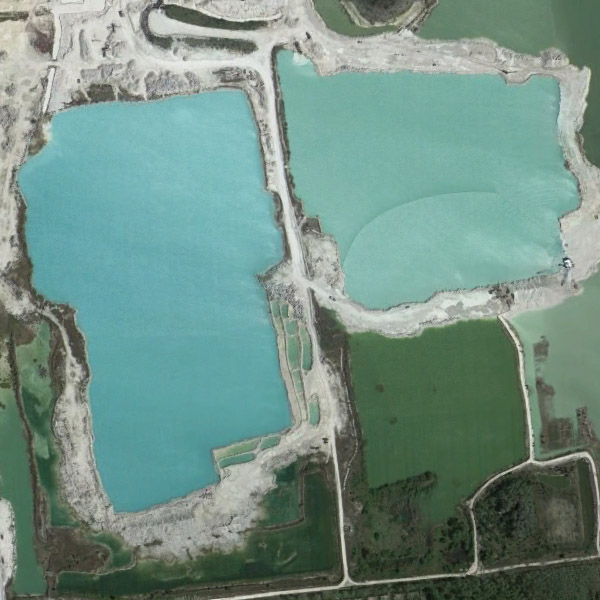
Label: Pond